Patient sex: M
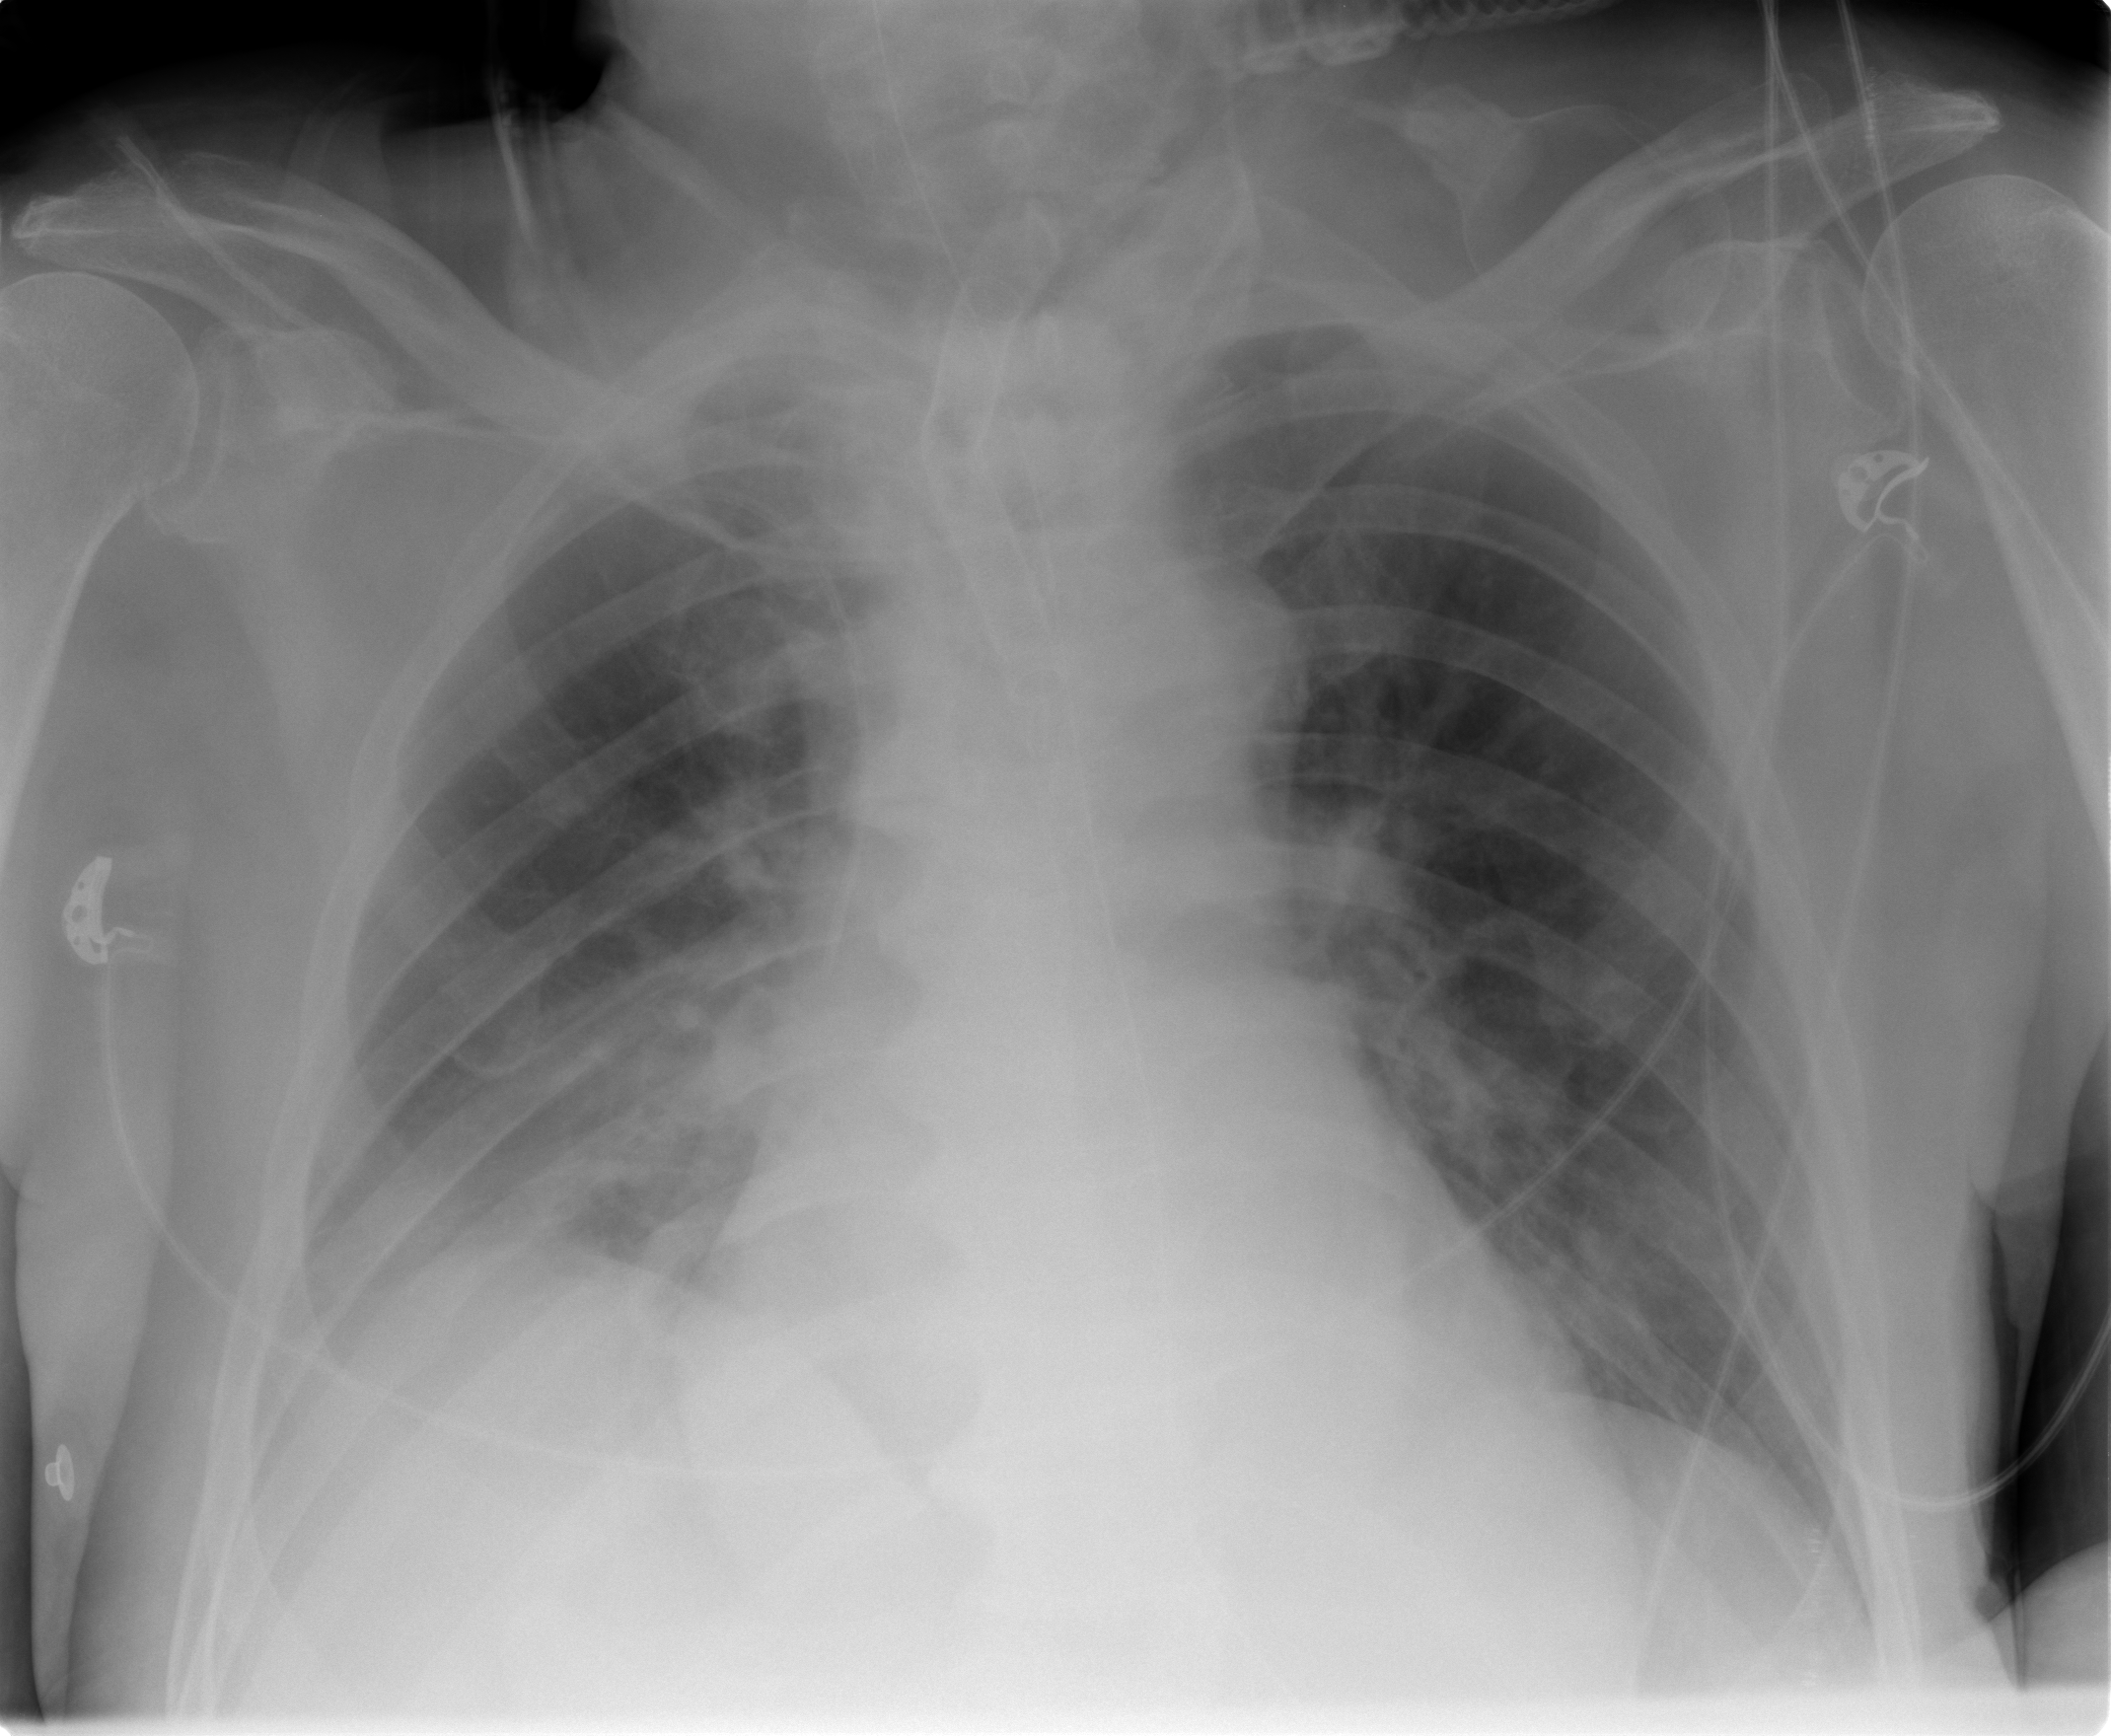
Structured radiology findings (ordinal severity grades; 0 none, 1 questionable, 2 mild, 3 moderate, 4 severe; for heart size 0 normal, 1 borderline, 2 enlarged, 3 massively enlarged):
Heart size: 0
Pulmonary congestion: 1
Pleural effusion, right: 2
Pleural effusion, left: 0
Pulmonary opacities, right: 0
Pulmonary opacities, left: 0
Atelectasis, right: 2
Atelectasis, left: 0